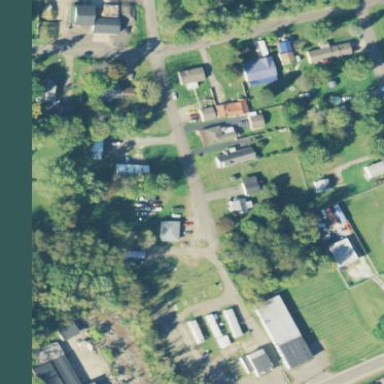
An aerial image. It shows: Trailer park.